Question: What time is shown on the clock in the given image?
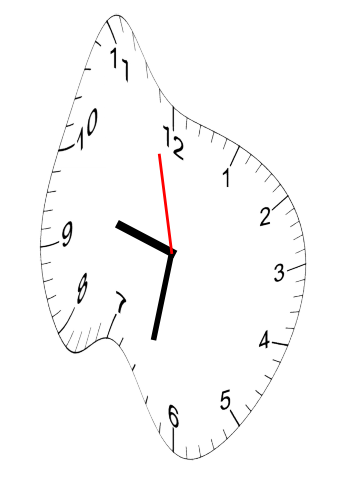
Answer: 09:31:58